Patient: sex M, age 49
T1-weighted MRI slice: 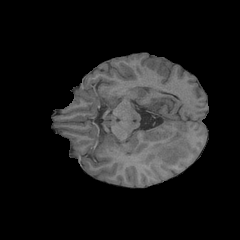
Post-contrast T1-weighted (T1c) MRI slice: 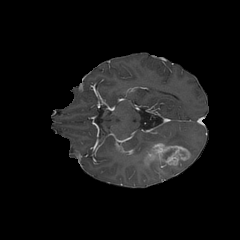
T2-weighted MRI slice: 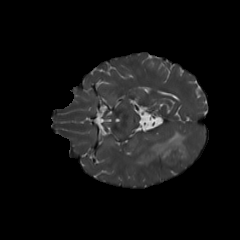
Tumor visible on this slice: yes
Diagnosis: Glioblastoma, IDH-wildtype
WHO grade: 4